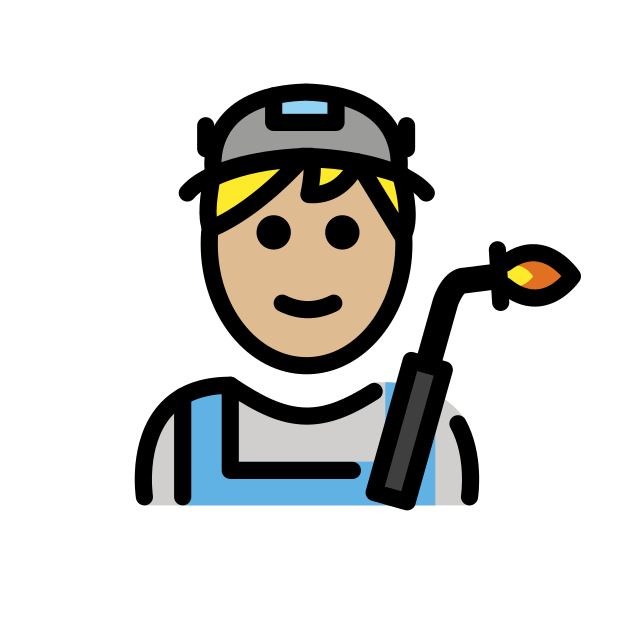
man factory worker: medium-light skin tone